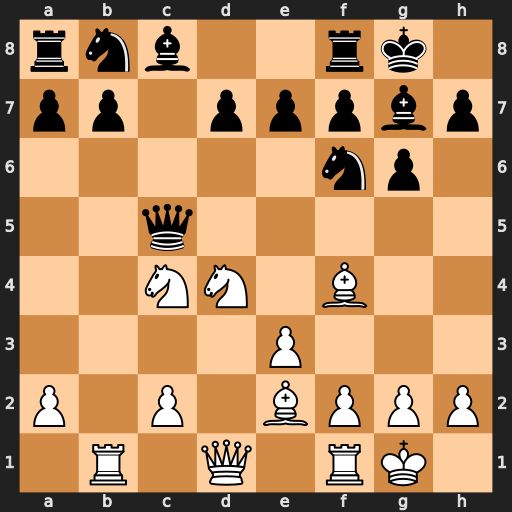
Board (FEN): rnb2rk1/pp1pppbp/5np1/2q5/2NN1B2/4P3/P1P1BPPP/1R1Q1RK1
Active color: w
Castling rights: -
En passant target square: -
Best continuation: Rb5 Qxb5 Nxb5